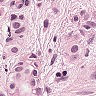
Metastatic tissue present: yes